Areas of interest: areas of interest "Park and greenspace"
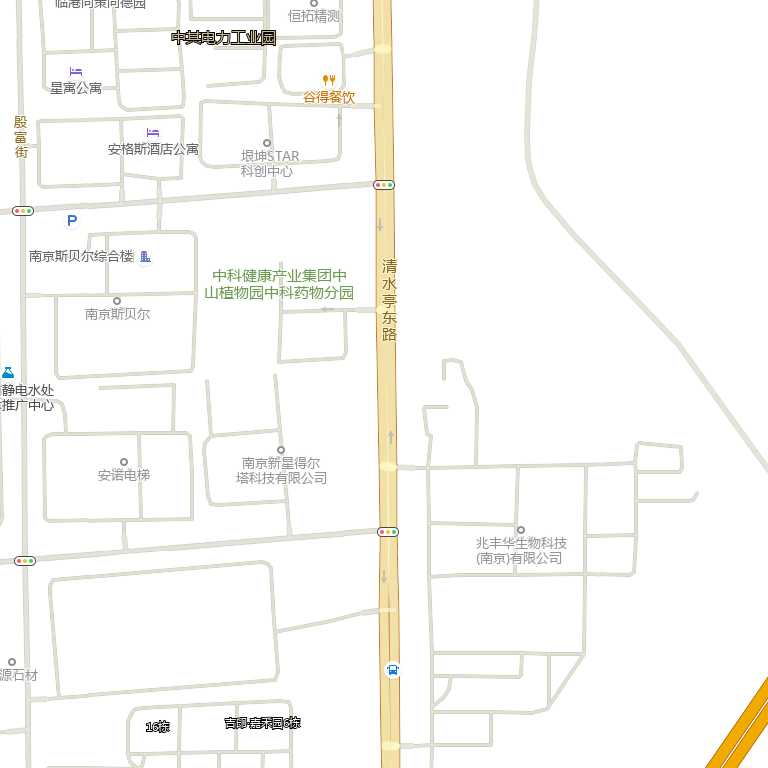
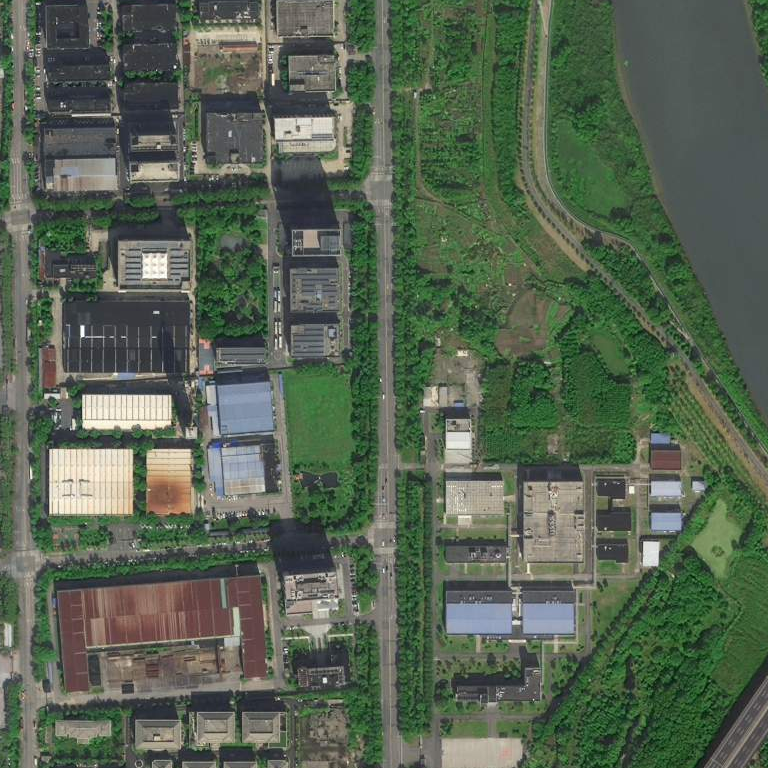